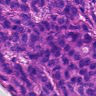
Metastatic tissue present: yes